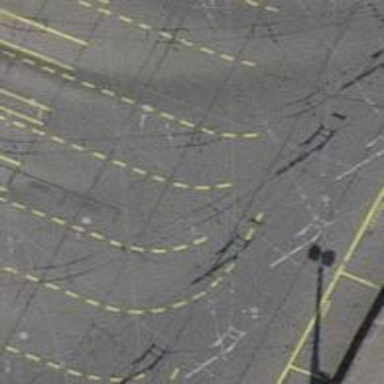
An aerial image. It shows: Service road designated for buses.